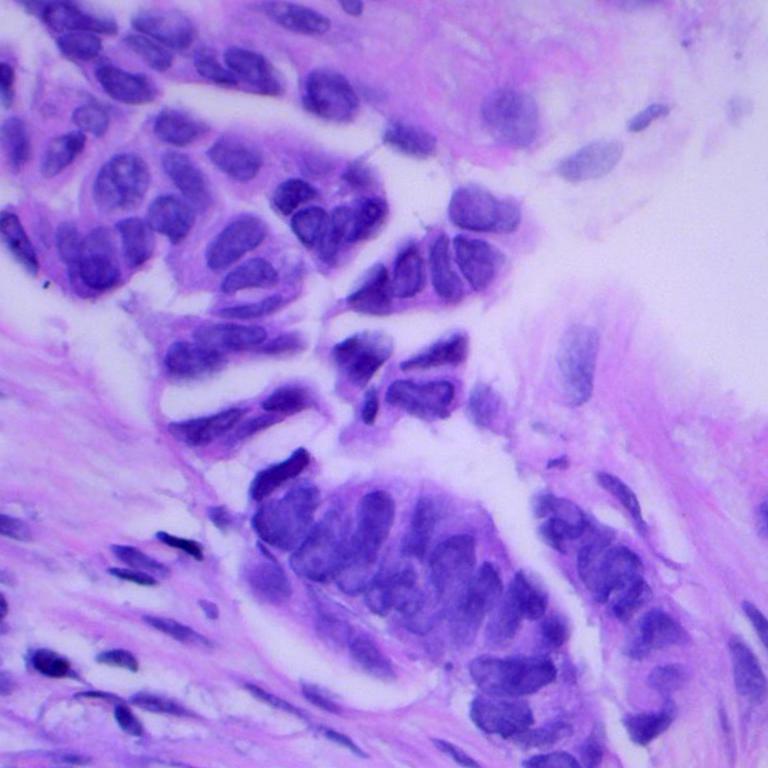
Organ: lung
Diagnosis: adenocarcinomas